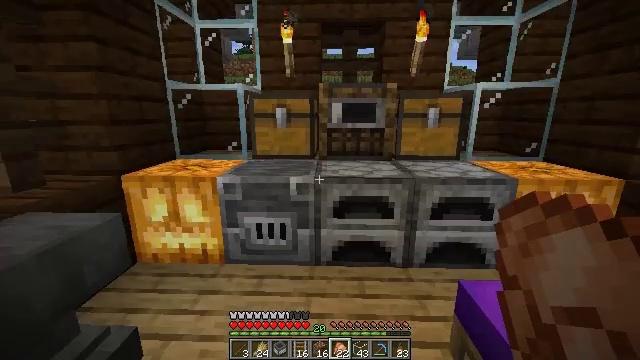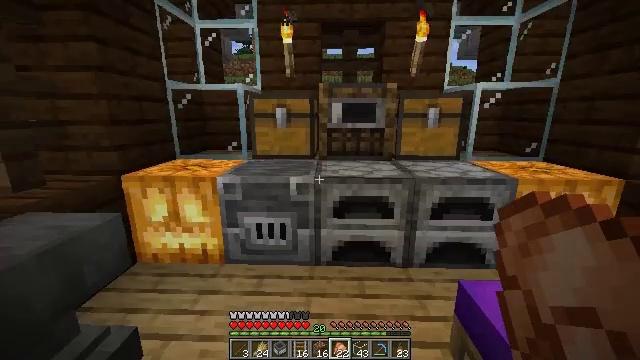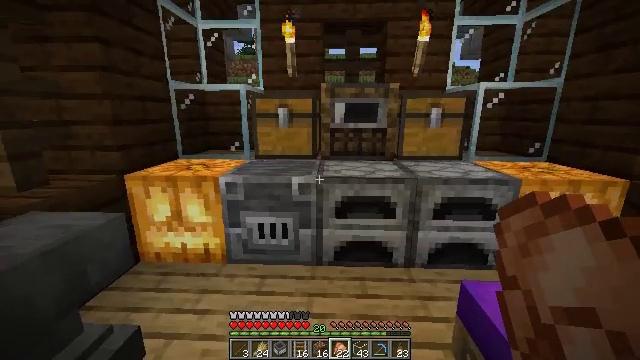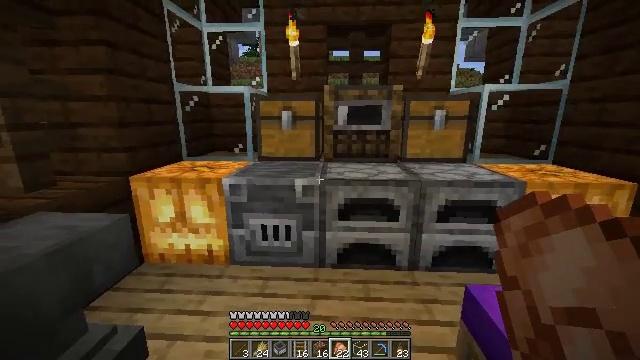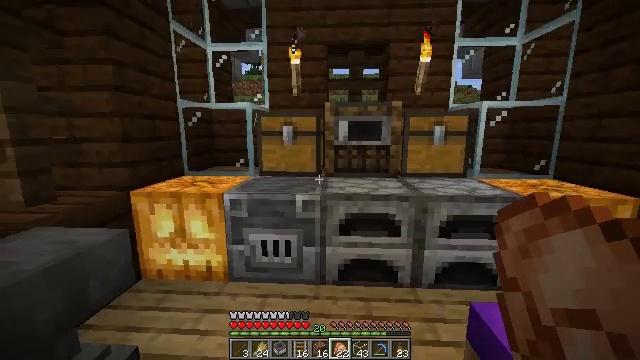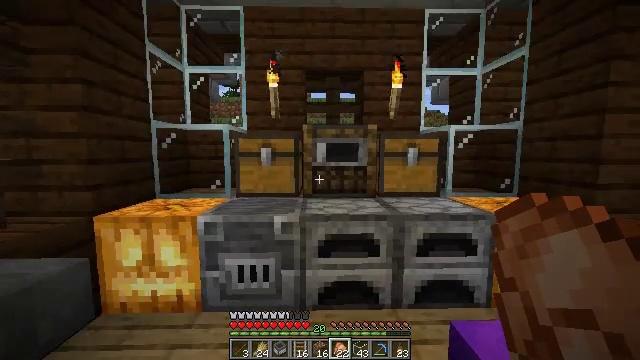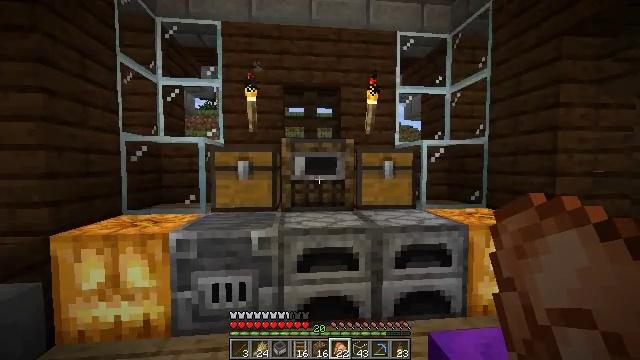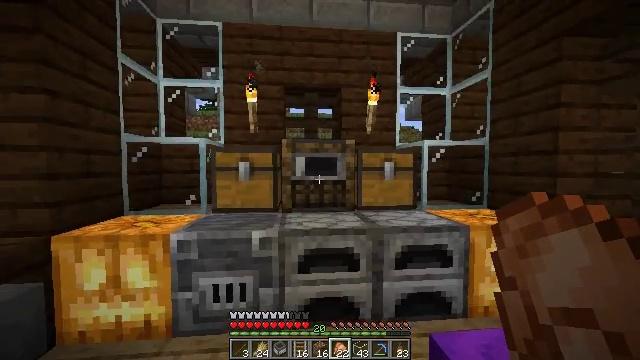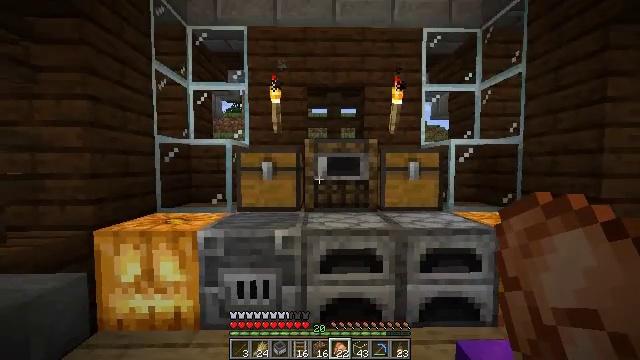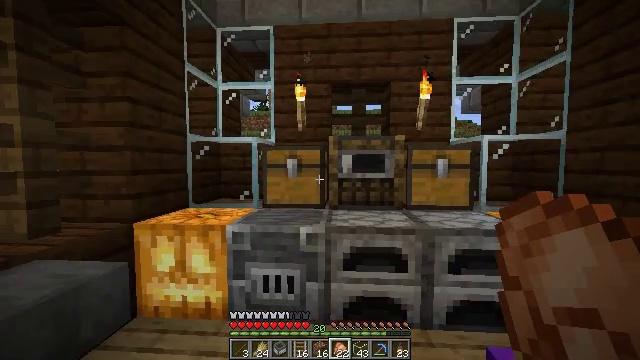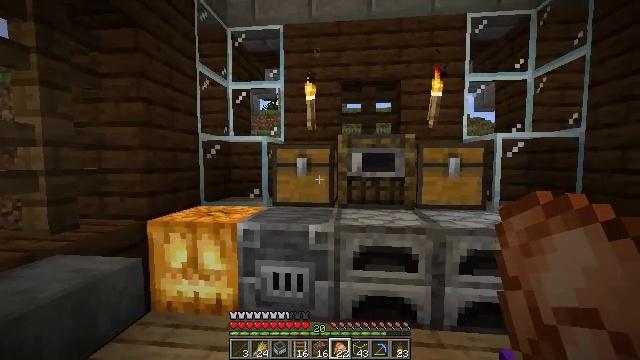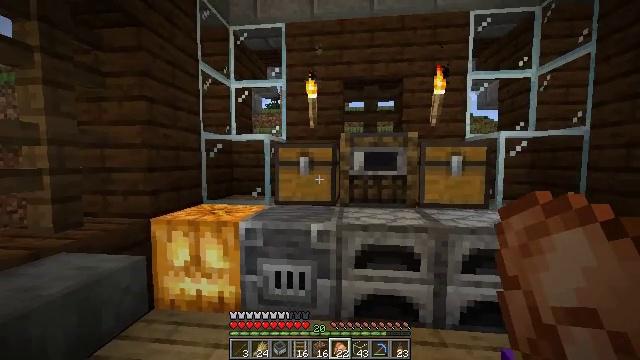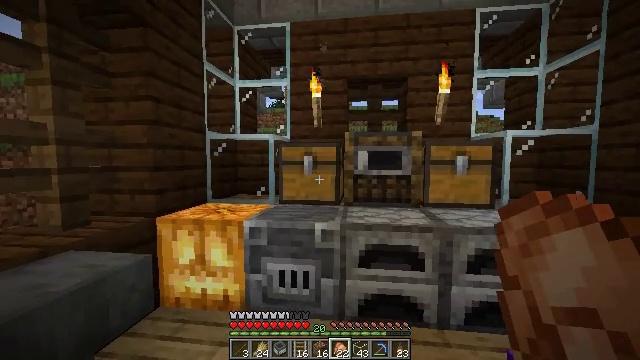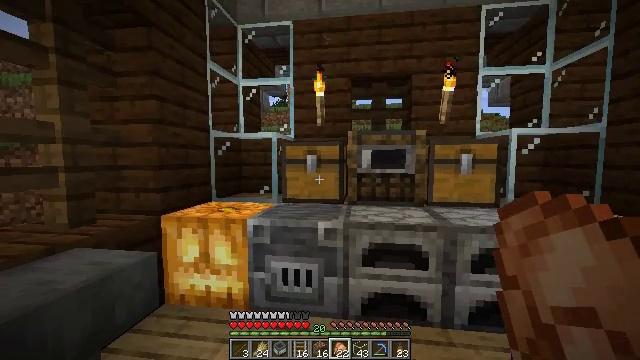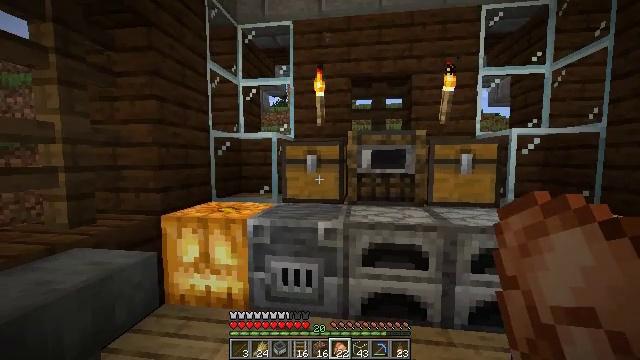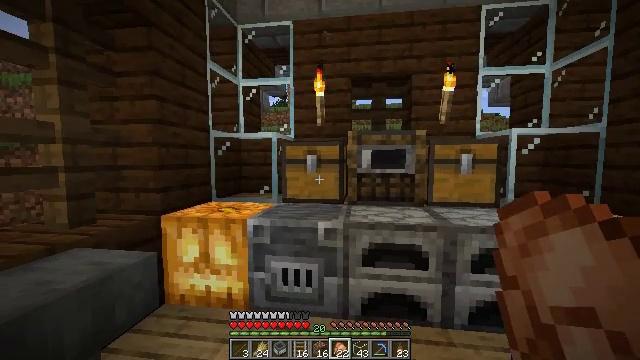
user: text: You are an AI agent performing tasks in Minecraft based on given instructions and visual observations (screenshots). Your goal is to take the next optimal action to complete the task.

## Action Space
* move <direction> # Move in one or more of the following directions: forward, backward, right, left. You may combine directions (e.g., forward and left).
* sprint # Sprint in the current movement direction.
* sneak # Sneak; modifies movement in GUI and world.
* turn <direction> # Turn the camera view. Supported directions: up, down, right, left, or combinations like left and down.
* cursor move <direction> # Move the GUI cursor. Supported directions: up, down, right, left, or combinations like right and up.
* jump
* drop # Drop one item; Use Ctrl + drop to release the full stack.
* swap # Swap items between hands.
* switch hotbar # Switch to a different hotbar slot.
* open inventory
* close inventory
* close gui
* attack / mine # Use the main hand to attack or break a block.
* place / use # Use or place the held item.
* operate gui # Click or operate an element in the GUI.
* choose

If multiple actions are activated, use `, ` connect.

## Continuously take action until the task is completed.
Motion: motion action
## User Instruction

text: Put the necessary items in the crafting grid to make an observer.
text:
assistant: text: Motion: no_op
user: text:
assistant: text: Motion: no_op
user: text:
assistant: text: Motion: no_op
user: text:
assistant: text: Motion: turn up
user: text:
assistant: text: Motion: turn right and up
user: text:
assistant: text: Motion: turn right and up
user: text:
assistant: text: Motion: no_op
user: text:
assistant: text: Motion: turn left
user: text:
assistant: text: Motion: turn left
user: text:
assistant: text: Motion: turn left
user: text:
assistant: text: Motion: no_op
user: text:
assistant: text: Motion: no_op
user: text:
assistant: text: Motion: no_op
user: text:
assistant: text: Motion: no_op
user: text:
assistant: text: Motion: use / place
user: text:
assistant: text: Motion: use / place
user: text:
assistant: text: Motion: use / place
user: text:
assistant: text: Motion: no_op
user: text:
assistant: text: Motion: no_op
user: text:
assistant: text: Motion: open gui
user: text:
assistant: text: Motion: no_op
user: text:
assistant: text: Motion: no_op
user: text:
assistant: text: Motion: no_op
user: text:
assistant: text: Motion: no_op
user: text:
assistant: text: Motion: no_op
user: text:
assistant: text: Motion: no_op
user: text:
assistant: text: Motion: no_op
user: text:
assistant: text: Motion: no_op
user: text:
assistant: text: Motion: no_op
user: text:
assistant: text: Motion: no_op